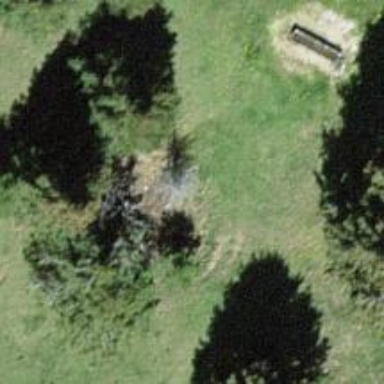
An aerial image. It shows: Needle-leaved tree in nature.